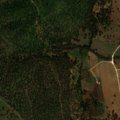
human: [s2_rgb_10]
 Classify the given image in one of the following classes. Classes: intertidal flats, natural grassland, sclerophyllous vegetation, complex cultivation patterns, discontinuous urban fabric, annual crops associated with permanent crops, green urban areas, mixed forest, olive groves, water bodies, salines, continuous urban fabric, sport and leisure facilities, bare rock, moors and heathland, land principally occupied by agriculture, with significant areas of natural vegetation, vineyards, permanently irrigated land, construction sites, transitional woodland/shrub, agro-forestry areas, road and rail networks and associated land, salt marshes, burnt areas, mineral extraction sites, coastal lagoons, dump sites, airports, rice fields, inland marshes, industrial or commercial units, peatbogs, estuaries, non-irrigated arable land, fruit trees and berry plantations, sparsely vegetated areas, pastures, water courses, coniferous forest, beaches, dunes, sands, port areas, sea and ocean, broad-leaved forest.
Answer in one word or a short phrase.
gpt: non-irrigated arable land, pastures, annual crops associated with permanent crops, agro-forestry areas